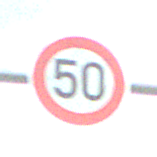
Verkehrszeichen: Geschwindigkeit50
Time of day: MorningAfternoon
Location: Outdoor (Urban)
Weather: PartlyCloudy
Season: NotSpecified
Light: Natural